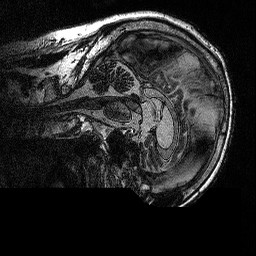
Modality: MP2RAGE
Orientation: sagittal
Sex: male
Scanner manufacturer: siemens
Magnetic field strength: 3 T
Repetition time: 5 s
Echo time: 0.00292 s